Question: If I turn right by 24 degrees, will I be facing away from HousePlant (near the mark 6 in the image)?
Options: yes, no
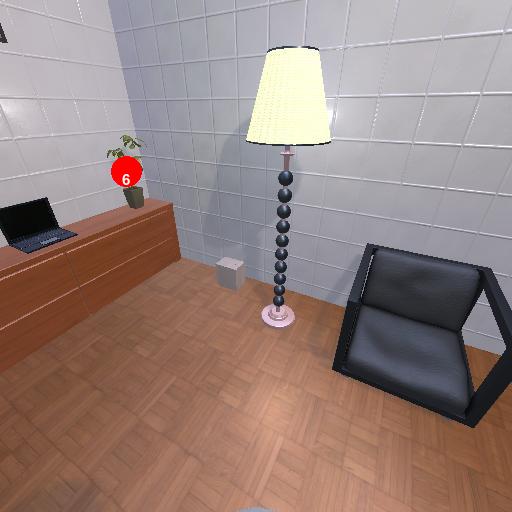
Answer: yes